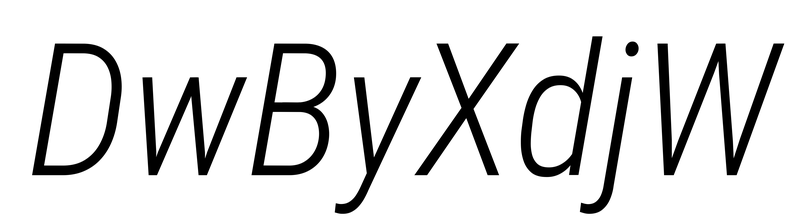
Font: Roboto-Italic_Condensed_Light_Italic